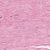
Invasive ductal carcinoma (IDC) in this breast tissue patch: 0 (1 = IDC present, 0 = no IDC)